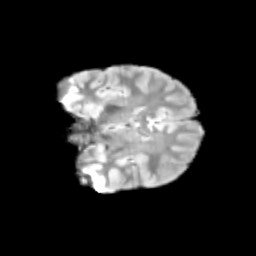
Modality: T2w
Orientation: coronal
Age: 12
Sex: male
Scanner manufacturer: siemens
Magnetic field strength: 3 T
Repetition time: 3.8 s
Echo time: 0.07 s